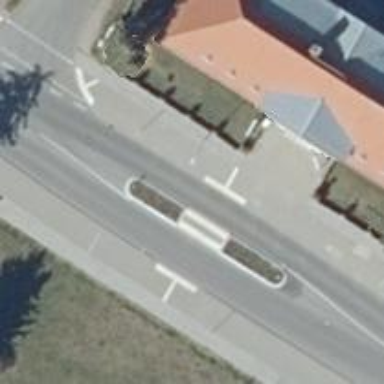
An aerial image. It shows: Crossing on the road with chicane for traffic calming.